Question: Lets assume I have two pages MainPage and DetailsPage. In details page user hits on start button then hits on the back button to get to the Previous Page. And If we don't have tombstone coding they will have blank page.
Is it possible to resume the application from the MainPage (not the detailspage) when they hit back button.
Kind regards.
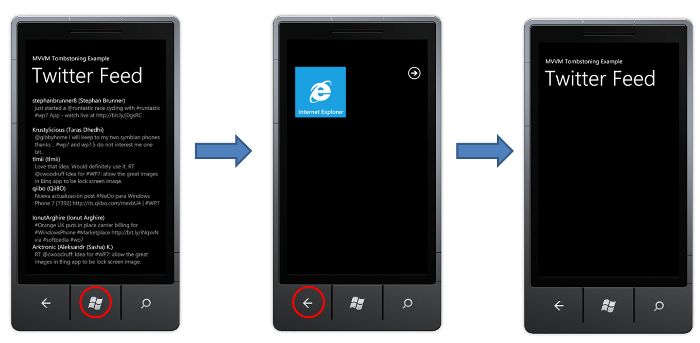
Answer: I'm not sure if this is possible via a built-in code path, but you can detect when the phone is activating from tombstone using the 'PhoneApplicationService.Activated' event. When this occurs, you could manually navigate the phone to your main page either directly or via programmatic back button presses.
I would argue against all of that though. Your app should serialize the data to isolated storage and restore it properly. This is the expected behaviour users will want to see inside WP7 apps in my opinion.
<URL>
from Claus in the comments below. You can also utilise the query string on the URL. This is automatically persisted when the app is tombstoned. This query string can be used to trigger the loading of data again, to save you from serializing the entire set. In your case it looks as though you are fetching data from the web, so the query string will work well for you.
However, you need to weigh that against adding pressure to the user's phone data plan. If serializing the set is a cheap action, I'd say go that route.